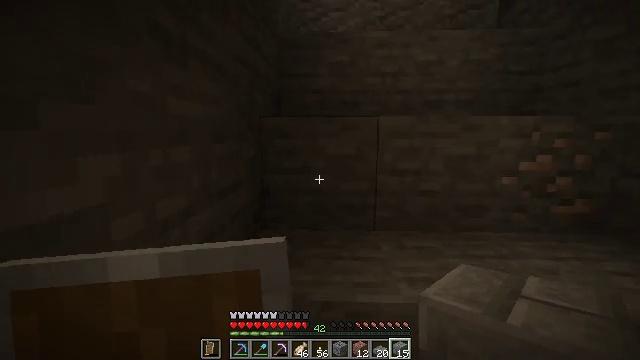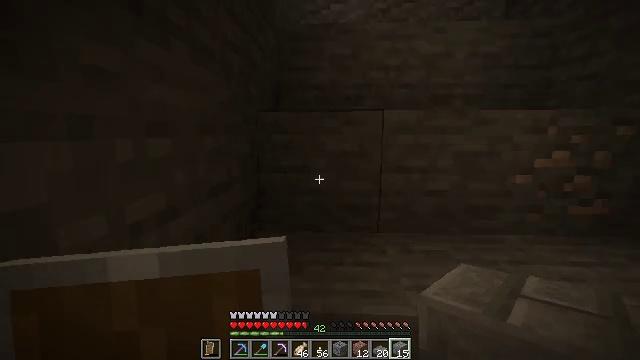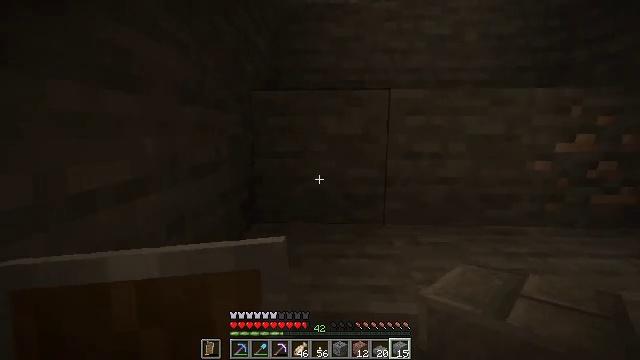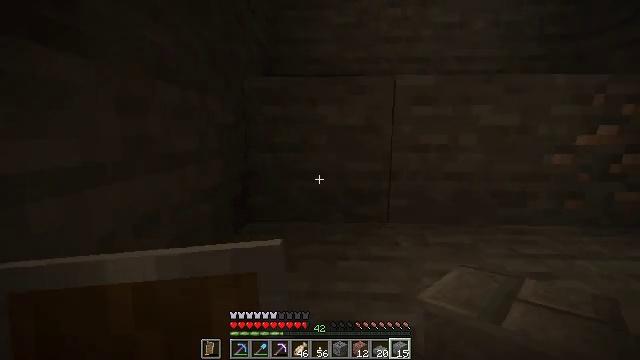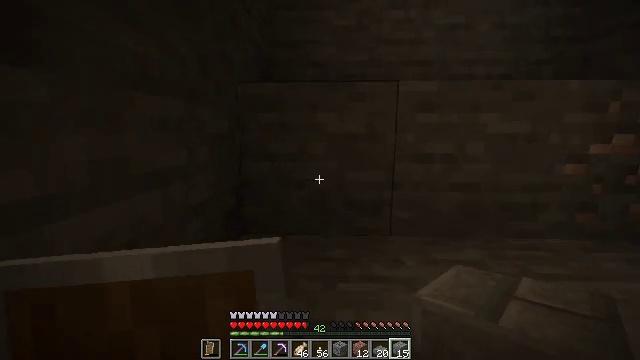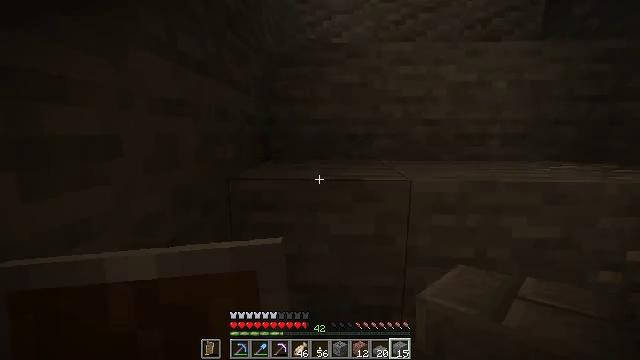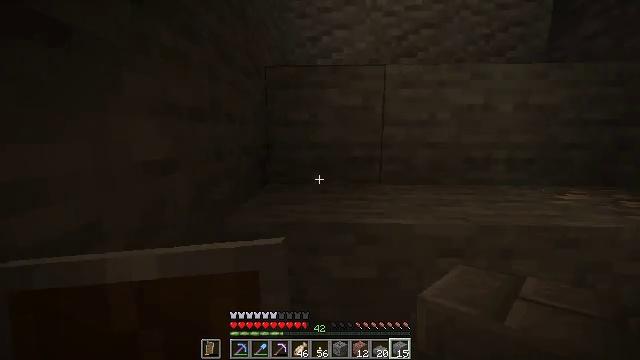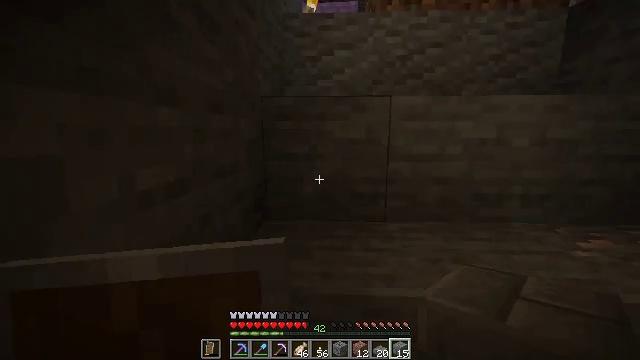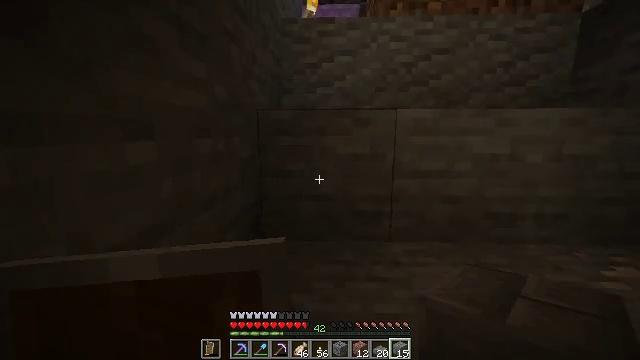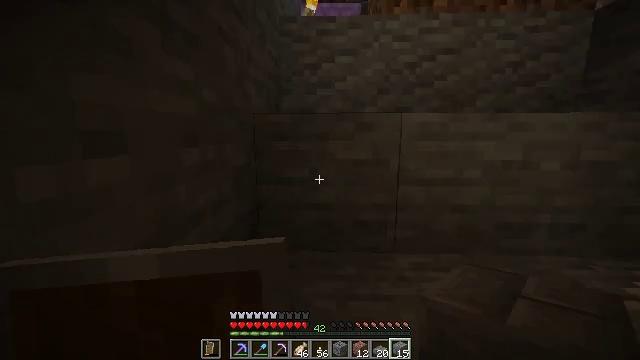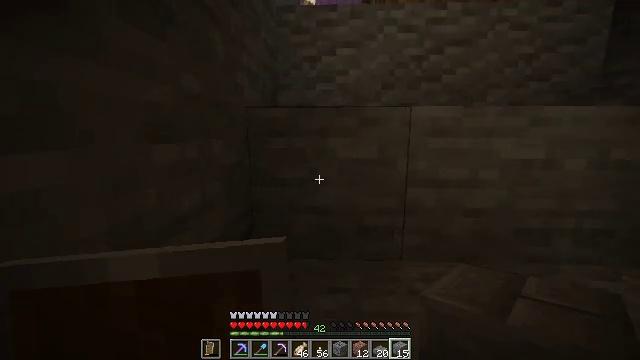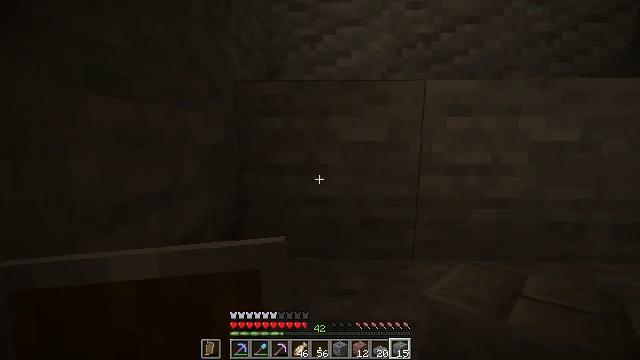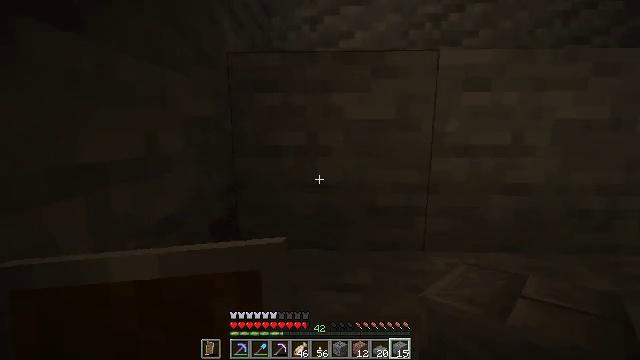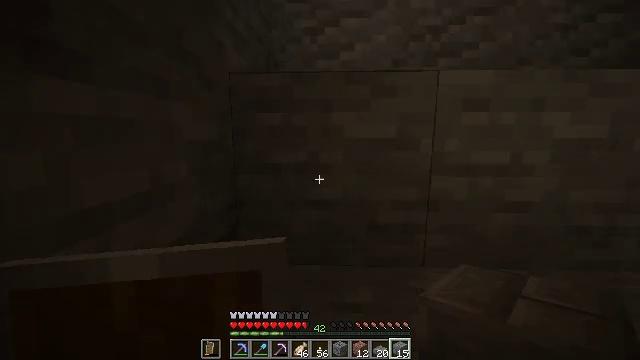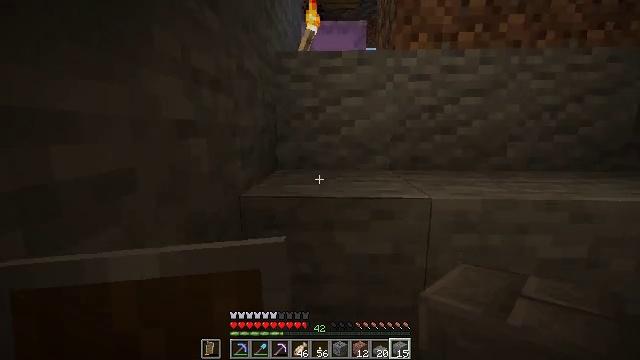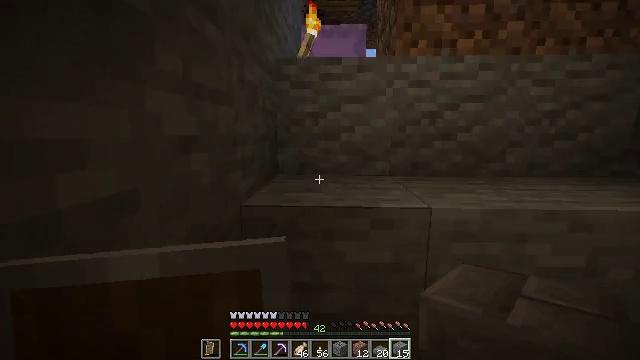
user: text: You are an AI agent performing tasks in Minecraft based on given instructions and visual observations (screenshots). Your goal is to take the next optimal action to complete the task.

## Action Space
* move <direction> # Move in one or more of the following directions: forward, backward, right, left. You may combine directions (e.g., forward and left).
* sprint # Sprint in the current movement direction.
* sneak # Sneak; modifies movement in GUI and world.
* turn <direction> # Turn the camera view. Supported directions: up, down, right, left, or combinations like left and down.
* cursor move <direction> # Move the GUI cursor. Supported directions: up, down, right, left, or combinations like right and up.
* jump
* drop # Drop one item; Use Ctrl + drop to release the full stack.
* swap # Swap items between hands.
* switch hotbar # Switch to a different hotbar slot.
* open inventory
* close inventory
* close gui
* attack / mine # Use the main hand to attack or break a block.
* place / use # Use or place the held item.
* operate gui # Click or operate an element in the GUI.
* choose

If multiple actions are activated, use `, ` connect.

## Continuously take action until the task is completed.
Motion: motion action
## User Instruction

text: Craft stone bricks.
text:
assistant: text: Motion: move forward
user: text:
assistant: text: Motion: move forward
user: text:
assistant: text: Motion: move forward
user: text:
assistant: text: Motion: move forward, jump
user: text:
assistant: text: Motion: move forward, jump
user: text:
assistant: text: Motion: move forward, jump
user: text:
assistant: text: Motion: move forward
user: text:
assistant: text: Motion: move forward
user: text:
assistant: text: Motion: move forward
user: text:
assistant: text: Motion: move forward
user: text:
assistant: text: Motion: move forward
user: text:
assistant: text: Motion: move forward
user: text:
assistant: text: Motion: move forward, jump
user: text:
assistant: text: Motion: move forward, jump
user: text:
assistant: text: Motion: move forward, jump
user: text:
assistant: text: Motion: move forward
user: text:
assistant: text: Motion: move forward
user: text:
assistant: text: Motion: move forward
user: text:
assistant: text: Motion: no_op
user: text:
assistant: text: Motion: turn left and down
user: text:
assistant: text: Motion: turn left and down
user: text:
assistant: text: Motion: turn left and down
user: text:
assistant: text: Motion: turn left
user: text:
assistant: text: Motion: turn left
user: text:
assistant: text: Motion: turn left and up
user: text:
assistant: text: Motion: turn left
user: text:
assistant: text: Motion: turn left
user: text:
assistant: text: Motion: no_op
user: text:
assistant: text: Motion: turn up
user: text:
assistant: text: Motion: turn right and up